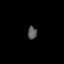
Tissue: lung
Cell type: Epithelial cells
Senescence score: 0.1715
Nuclear area (px): 113
Mean DAPI intensity: 90.248